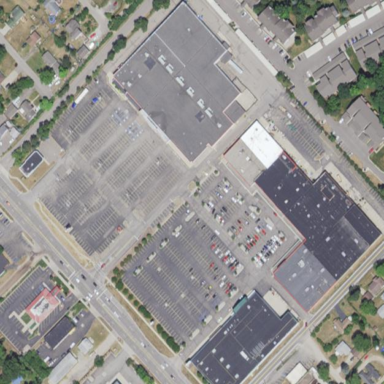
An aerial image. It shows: Retail area.